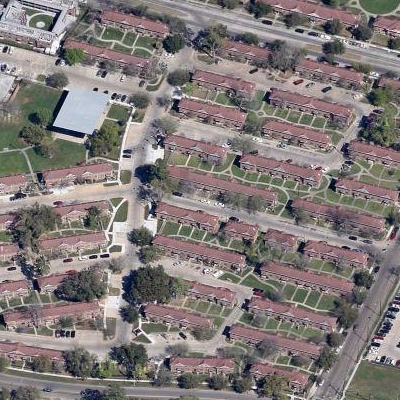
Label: fResident